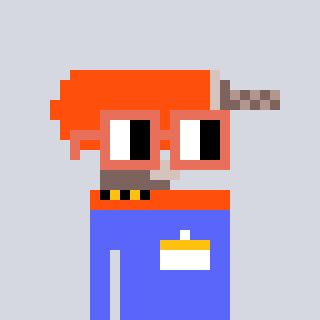
a pixel art character with square orange glasses, a drill-shaped head and a purple-colored body on a cool background